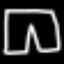
Label: pants